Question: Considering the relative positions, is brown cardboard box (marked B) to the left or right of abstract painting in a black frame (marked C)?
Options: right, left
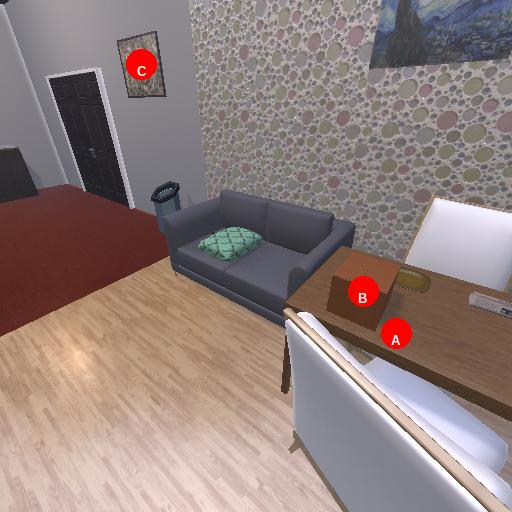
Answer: right